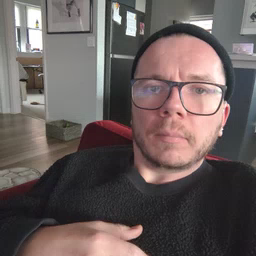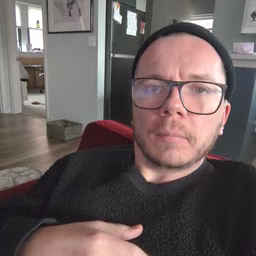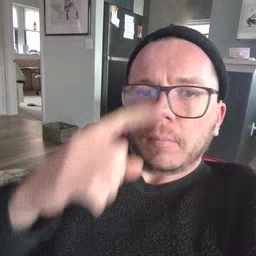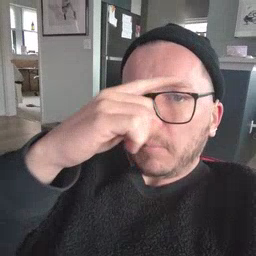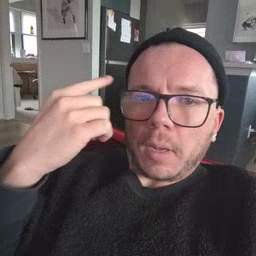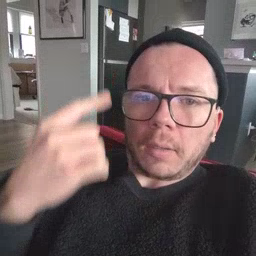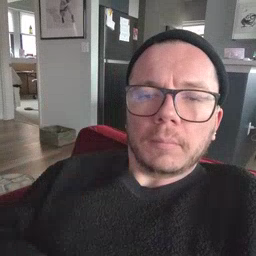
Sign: black